Question: I have declared the IBOutlet variables that I want to hook up to my UI views like this in the header file:
'''
@interface ViewController : UIViewController
@property (weak, nonatomic) IBOutlet UITextField *bookName;
@property (weak, nonatomic) IBOutlet UITextField *author;
@property (weak, nonatomic) IBOutlet UITextView *description;
@end
'''
But when I ctrl-click from the View controller to the UI, I don't see the variables show up in the pop-up menu to be selected for linking. I see this:

But I expect to see the entire list of outlets
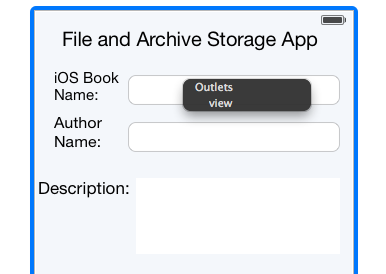
Answer: please check controllers class as shown in snapshot. it should point to current viewcontroller
To open this panel select your controller from story board press cmd+option+0